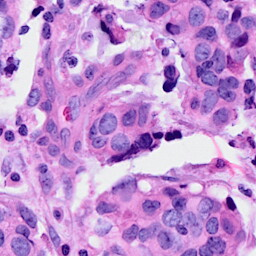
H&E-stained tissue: Breast